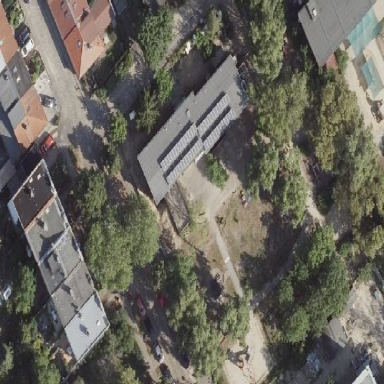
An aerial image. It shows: Kindergarten with gabled roof.